Question: How can I add a label to my navigation bar that has the same font and color as the titleView text? Here's a photoshopped mockup of what I'm trying to achieve...

I'm using storyboards, so I tried using Interface Builder to add a UIView to the nav bar in the position that I wanted it (near the back button), then added a UILabel into that view. There were two problems with this approach. First, it made the back button go away. Second, the font and color were different than the titleView text and it was very difficult to get them to look the same.
How can I add a label (circled in red above) to the navigation bar without replacing the back button at runtime, using either Interface Builder or code?
Thanks so much in advance for your wisdom!
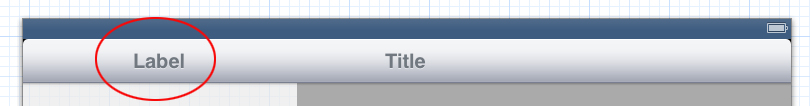
Answer: Although it looks super odd what you're trying to achieve, if using a 'UISplitController' is not what you would like to do then the only other way I can think of right now is to use a 'UIView' as the bar's titleView, set it's width to cover most of the bar.
Then use one 'UILabel' to the left, and place one in the center. You should make the left label text align left, and the "center" label be the same width as the bar and text align it to center.
This "could" overlap, but it doesn't seem they would in your case.
As for the font, this is usually colour dark gray, with a light gray shadow offset at -1 pixel (up) and zero horizontally. And font is system bold of size 17 I believe.